六年级 · 度量几何学
(9 分)


(1) $B$ 点在 $A$ 点的 $\quad$ )偏 $(\quad)$ )方向上, 距离是( )。

(2) $A$ 点在 $B$ 点的 ( ) 偏( )( ) 方向上, 距离是( )。

(3)两点的位置是 ( ) 的, 方向( ), 距离( )。
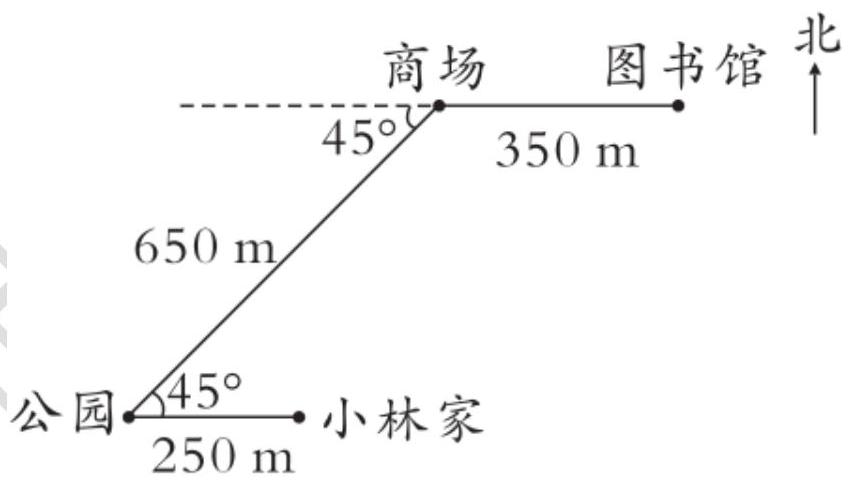
答案: (1)西 北 $30^{\circ} 200 \mathrm{~m}$ (2)东 南 $30^{\circ} 200 \mathrm{~m}$
解析: 答案:(1)西 北 $30^{\circ} 200 \mathrm{~m}$ (2)东 南 $30^{\circ} 200 \mathrm{~m}$ (3)相对 相反 相等 2